Question: I'm trying to get the position of all the nodes that are being made into my graph. The current goal is to create all the nodes which possess an 'x' and 'y' coordinate.
What I was reading is about attributes when using 'add_nodes_from()' and possibly create a position attribute for my nodes. Reading a little bit of documentation and another StackOverflow is unsuccessful for me.
ex.txt file:
'''
a2a 5 0
##start
a0 1 2
##end
a1 9 2
3 5 4
'''
python file:
'''
import re
import pandas as pd
import networkx as nx
import matplotlib.pyplot as plt
def file_parsing(file_path):
cnt = 0
output_list = []
with open(file_path, 'r') as fp:
for line in fp:
cnt += 1
#checks for the room name and coordinates
if re.match('([^\s#]{1,10}) (\d+) (\d+)', line, re.MULTILINE):
output_list.append(line.strip().split(' '))
#checks for start
if line.startswith('##start'):
output_list.append(next(fp, '').strip().split())
#checks for start
if line.startswith('##end'):
output_list.append(next(fp, '').strip().split())
room_name = [item[0] for item in output_list]
x_coord = [int(item[1]) for item in output_list]
y_coord = [int(item[2]) for item in output_list]
x_y = list(zip(x_coord, y_coord))
return (room_name, output_list, x_y)
rooms, room_coords, xpos_ypos = file_parsing('ex.txt')
print("Room information: ", room_coords)
print("X and Y position as tuple list: ", xpos_ypos)
DG = nx.DiGraph()
DG.add_nodes_from(rooms, pos = xpos_ypos)
pos = nx.get_node_attributes(DG, 'pos')
print(pos)
plt.figure()
nx.draw_networkx(DG)
'''
As you see, I have my 'xpos_ypos' in a zip, which creates a list of tuples. And my order of iteration matters because the first room will have the x and y coordinates from the first tuple.
For example, my first room is 'a2a' which will have the coordinate of '(5, 0)'. Room 'a0' will have coordinates if '(1, 2)'. Now, if I want to do the same thing over and over for each room: how could I add the room coordinates attributes to each room? In my case, I'm getting a dictionary as a result:
'{'a2a': [(5, 0), (1, 2), (9, 2), (5, 4)], 'a0': [(5, 0), (1, 2), (9, 2), (5, 4)], 'a1': [(5, 0), (1, 2), (9, 2), (5, 4)], '3': [(5, 0), (1, 2), (9, 2), (5, 4)]}'
and this is the output 'draw_networkx(DG)':

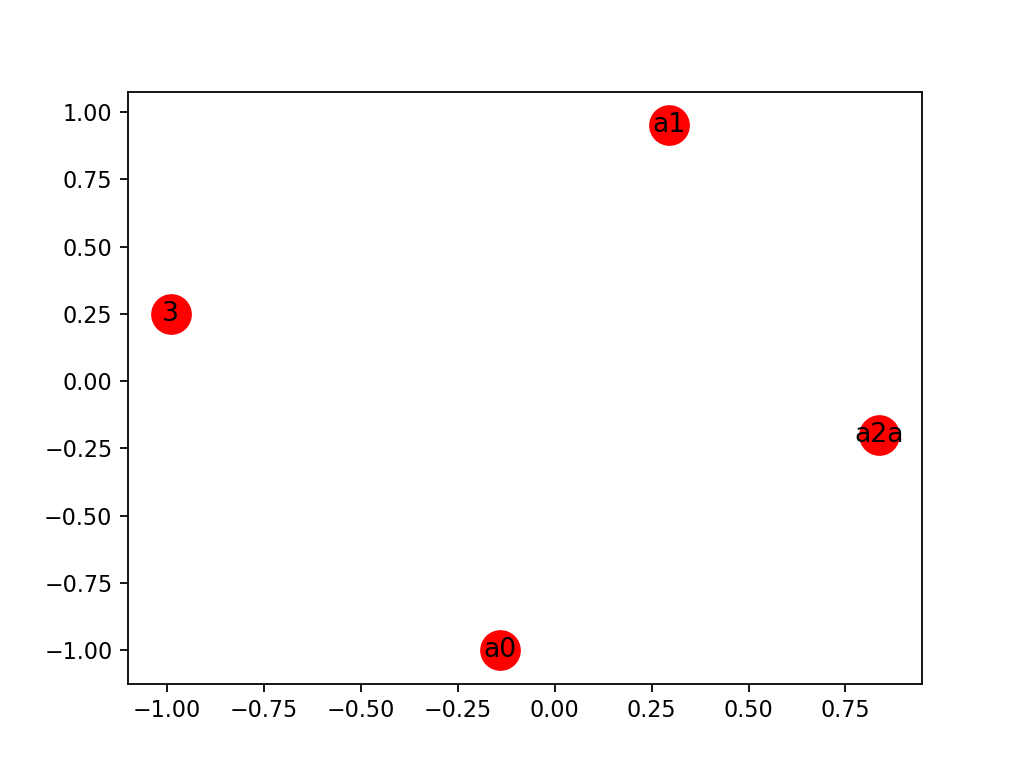
Answer: Your code is not working because you are passing the positions incorrectly.
I have made a few changes to your function so that it returns a dictionary with keys as the node names and values as '[x, y]' co-ordinates. Something like this
'''
{'a2a': (5, 0), 'a0': (1, 2), 'a1': (9, 2), '3': (5, 4)}
'''
Then I created the graph from the returned dictionary and the above dictionary to the 'pos' attribute of 'nx.draw_networkx' function.
'''
import re
import pandas as pd
import networkx as nx
import matplotlib.pyplot as plt
%matplotlib inline
def file_parsing(file_path):
cnt = 0
output_list = []
with open(file_path, 'r') as fp:
for line in fp:
cnt += 1
#checks for the room name and coordinates
if re.match('([^\s#]{1,10}) (\d+) (\d+)', line, re.MULTILINE):
output_list.append(line.strip().split(' '))
#checks for start
if line.startswith('##start'):
output_list.append(next(fp, '').strip().split())
#checks for start
if line.startswith('##end'):
output_list.append(next(fp, '').strip().split())
room_name = [item[0] for item in output_list]
x_coord = [int(item[1]) for item in output_list]
y_coord = [int(item[2]) for item in output_list]
x_y = list(zip(x_coord, y_coord))
#--------------Changes start from here -----------#
pos_dict = dict(zip(room_name, x_y))
return pos_dict
room_pos_dict = file_parsing('ex.txt')
G = nx.Graph()
G.add_nodes_from(room_pos_dict.keys())
nx.set_node_attributes(G, room_pos_dict, 'pos')
nx.draw_networkx(G, pos=nx.get_node_attributes(G, 'pos'))
'''
<URL>